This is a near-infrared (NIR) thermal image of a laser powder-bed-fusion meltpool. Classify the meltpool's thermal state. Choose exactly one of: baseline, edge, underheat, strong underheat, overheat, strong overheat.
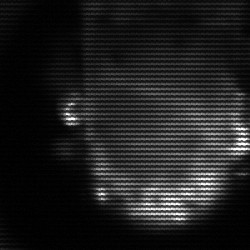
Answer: baseline